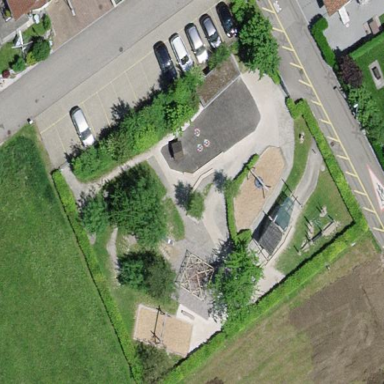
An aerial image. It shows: Playground area for leisure activities on the land.